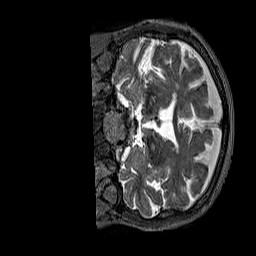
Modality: T2w
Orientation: coronal
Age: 73
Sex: female
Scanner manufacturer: siemens
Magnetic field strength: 3 T
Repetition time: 3.2 s
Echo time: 0.567 s